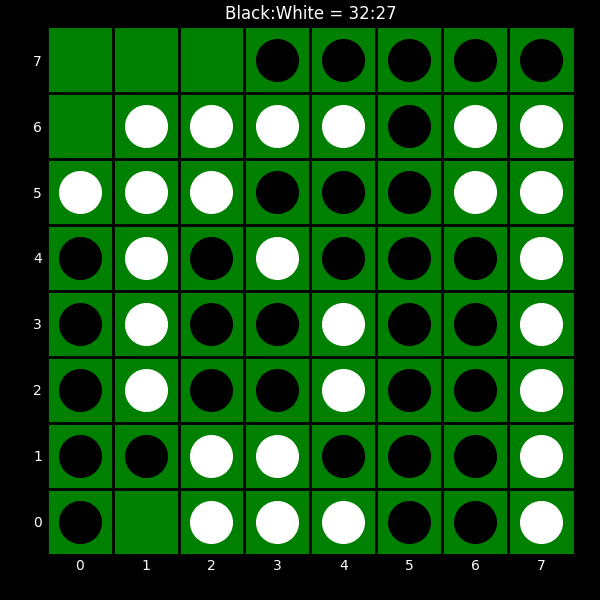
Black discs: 32
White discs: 27